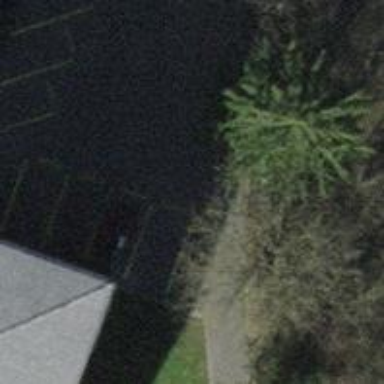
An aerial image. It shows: Parking area with surface.